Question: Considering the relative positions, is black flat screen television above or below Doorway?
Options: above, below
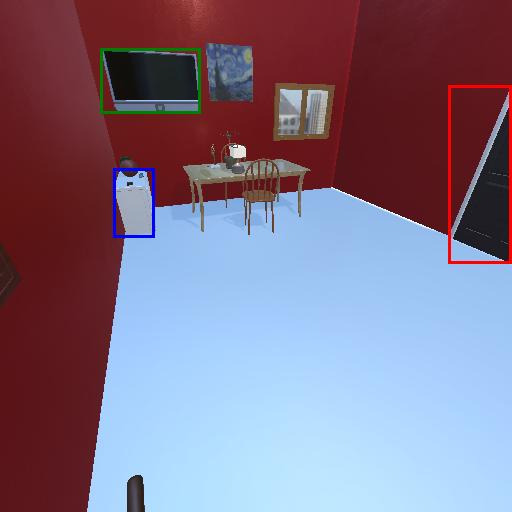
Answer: above